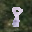
Label: 8